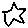
Label: star